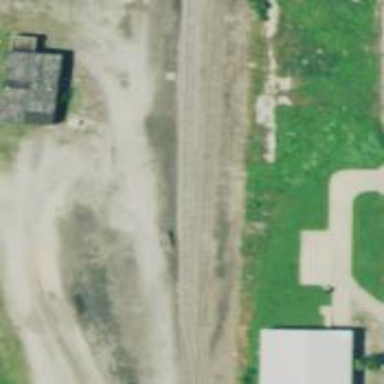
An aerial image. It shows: Railway siding with rails.